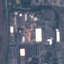
Label: Industrial